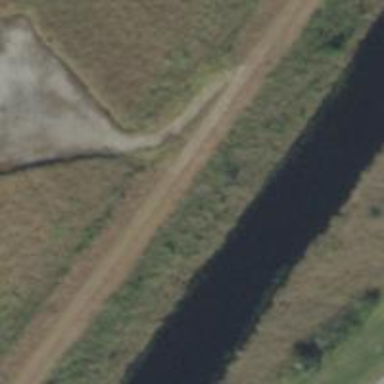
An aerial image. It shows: Track road with embankment.